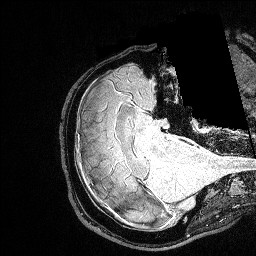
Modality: FLASH
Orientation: axial
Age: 31
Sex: male